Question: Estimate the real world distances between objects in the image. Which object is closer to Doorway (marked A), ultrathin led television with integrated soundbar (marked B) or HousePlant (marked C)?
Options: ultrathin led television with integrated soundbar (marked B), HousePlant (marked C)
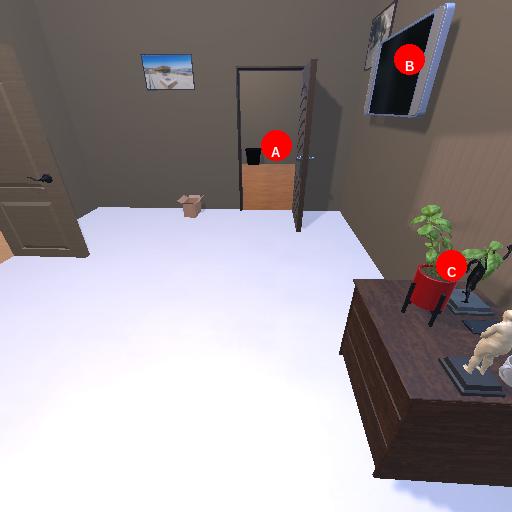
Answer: ultrathin led television with integrated soundbar (marked B)